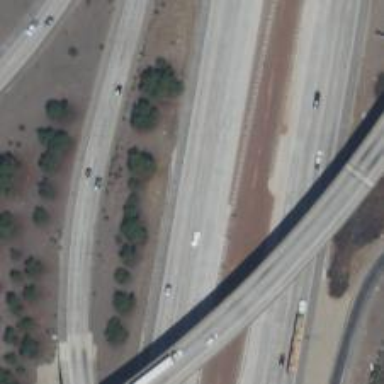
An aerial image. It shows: Motorway.